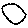
Label: circle